Brain MRI, t1w sequence, axial 2D slice.
Patient: age 18, sex F, weight 90 kg, height 1.9 m
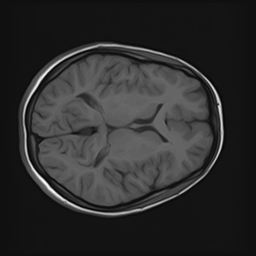